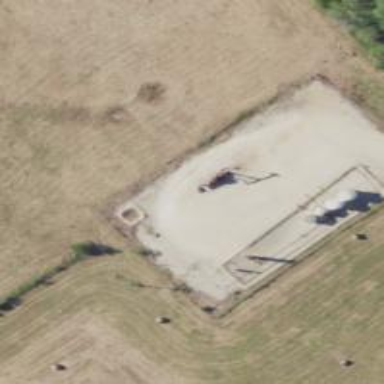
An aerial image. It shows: Petroleum well.